Question: <URL>
If you hover over one of the projects and click the plus icon, the Ajax call goes out and the response returns in 1-4 seconds on average. I'm not understanding why it's so slow compared to a <URL>. All of the images called by Ajax are optimized. I also optimized my database tables. I'm not sure what else I can do.
Here is a comparison of the response time of 'admin-ajax.php' from both sites. As you can see, the other site takes 480ms while mine takes 2s:

Here is how I have my Ajax call set up. Sorry, I didn't simplify the code because I think maybe the reason for the delay can only be found in the full code. The actual Ajax call is about halfway down.
'''
(function($) {
// Function to allow an event to fire after all images are loaded
$.fn.imagesLoaded = function () {
var imgs = this.find('img[src!=""]');
// If there are no images, just return an already resolved promise
if (!imgs.length) {
return $.Deferred().resolve().promise();
}
// For each image, add a deferred object to the array which resolves when the image is loaded
var dfds = [];
imgs.each(function(){
var dfd = $.Deferred();
dfds.push(dfd);
var img = new Image();
img.onload = function(){dfd.resolve();};
img.src = this.src;
});
// Return a master promise object which will resolve when all the deferred objects have resolved
// IE - when all the images are loaded
return $.when.apply($, dfds);
};
// Function for additional styling
function projectStyles() {
// Check the first slide input
$('#slider input:first').attr('checked', 'checked');
$('#project-wrapper').addClass('activated');
// Make the articles grey again after activation
$('article.project').addClass('grayscale grayscale-fade').css('opacity', '0.4');
// CSS effects
$('.post-container').addClass('fadeInUp');
$('.close-button').addClass('fadeInDown');
// Remove pesky, sticky 'hover' class
$('article.project').removeClass('hover');
}
// Make the max-height of the container exact for a smoother transition
function matchContainerHeight() {
var heightHandler = function() {
var containerHeight = $('#project-container').outerHeight();
$('#project-wrapper.activated').css('max-height', containerHeight);
};
setTimeout(heightHandler, 100);
$(window).on('resize', heightHandler);
}
// Open the project container
function openProject() {
var post_id = $(this).data('id'), // data-id attribute for .post-link
ajaxURL = site.ajaxURL; // Ajax URL localized from functions.php
// Add a loading icon
$('<span class="loading-icon"></span>').insertBefore(this);
// Add the 'active' class to make sure the div stays dark while loading
$(this).closest('article.project').addClass('active hover-sticky');
// Make all the articles grey when an article is clicked
$('article.project').addClass('grayscale grayscale-fade grayscale-sticky').css('opacity', '0.4');
// No hover on images while a project is loading
$('article.project img').addClass('nohover');
// Remove all corner ribbons
$('article').removeClass('current');
$('.corner-ribbon').remove();
// Add a corner ribbon to note the current activated project
$(this).closest('article.project').removeClass('active').addClass('current');
$('<div class="corner-ribbon">Current</div>').prependTo('article.current');
// Call Ajax
$.ajax({
type: 'POST',
url: ajaxURL,
data: {'action': 'load-content', post_id: post_id },
success: function(response) {
// Wait until all images are loaded
$('#project-container').html(response).imagesLoaded().then(function() {
// Fire again to rearrange the slide in the DOM
resize();
// Remove all 'hover' classes
$('article.project').removeClass('hover-sticky grayscale-sticky');
$('article.project img').removeClass('nohover');
// Remove the loading icon
$('.loading-icon').remove();
// If the user has scrolled...
if ($(window).scrollTop() !== 0) {
// First scroll the page to the top
$('html, body').animate({
scrollTop : 0
},400, function() {
matchContainerHeight();
projectStyles();
});
// If the user has not scrolled...
} else {
matchContainerHeight();
projectStyles();
}
return false;
});
}
});
}
// User event
$('#content').on('click', '.post-link', function(e) {
e.preventDefault();
var projectTitle = $(this).data('title'), // data-title attribute for .post-link
projectSlug = $(this).data('slug'); // data-slug attribute for .post-link
// Calls openProject() in context of 'this' (.post-link)
openProject.call(this);
$('head').find('title').text(projectTitle + ' | Keebs');
});
})(jQuery);
'''
Here is the Ajax response file. I'm using the ACF plugin, but I tried the response without any of the ACF fields and the wait time was the same. I also tried removing everything within the 'my_load_ajax_content()' function but the wait time was still the same as well. So I'm guessing something else is causing the long wait time. I also tried GET instead of POST but the response time was around the same:
'''
<?php
/**
* Ajax functions
*/
// Return the post content to the AJAX call
function my_load_ajax_content () {
$args = array(
'p' => $_POST['post_id'],
'post_type' => 'projects'
);
$post_query = new WP_Query( $args );
while( $post_query->have_posts() ) : $post_query->the_post(); ?>
<div class="post-container">
<div id="project-left-content">
<?php the_title( '<h1 class="entry-title">', '</h1>' ); ?>
<?php the_content(); ?>
<?php if( get_field('client') ): ?>
<div class="client">
Client(s): <?php the_field('client'); ?>
</div>
<?php endif; ?>
<div class="project-cats">
<?php
$cat_names = wp_list_pluck( get_the_category(), 'cat_name');
echo join( ', ', $cat_names );
?>
</div>
<?php if( get_field('url') ): ?>
<div class="project-link">
<a class="first after" href="http://<?php the_field('url'); ?>" target="_blank"><?php the_field('url'); ?></a>
</div>
<?php endif; ?>
</div>
<div id="project-right-content">
<?php if( have_rows('slides') ): ?>
<div id="slider">
<!-- Slider Setup -->
<?php if( have_rows('slides') ):
$slideNumber = 0;
while ( have_rows('slides') ) : the_row();
$slideNumber++;
?>
<input type="radio" name="slider" id="slide<?php echo $slideNumber; ?>">
<?php endwhile;endif; ?>
<!-- Slide -->
<?php if( have_rows('slides') ): ?>
<div id="slides">
<div id="overflow">
<div class="inner">
<?php if( have_rows('slides') ):
while ( have_rows('slides') ) : the_row();
$slideImage = get_sub_field('slide_image');
?>
<article>
<img src="<?php echo $slideImage; ?>" alt="<?php the_title(); ?>">
</article>
<?php endwhile;endif; ?>
</div><!-- #inner -->
</div><!-- #overflow -->
</div><!-- #slides -->
<?php endif; ?>
<!-- Controls -->
<?php if( have_rows('slides') ):
$slideNumber = 0;
?>
<div id="active">
<?php while ( have_rows('slides') ) : the_row();
$slideNumber++;
?>
<label for="slide<?php echo $slideNumber; ?>"></label>
<?php endwhile; ?>
</div><!-- #active -->
<?php endif; ?>
</div><!-- #slider -->
<?php endif; ?>
</div><!-- #project-right-content -->
</div><!-- .post-container -->
<?php
endwhile;
wp_die();
}
add_action ( 'wp_ajax_nopriv_load-content', 'my_load_ajax_content' ); // when the user is logged in
add_action ( 'wp_ajax_load-content', 'my_load_ajax_content' ); // when the user is not logged in
'''
Does anybody see something that I should be doing differently?
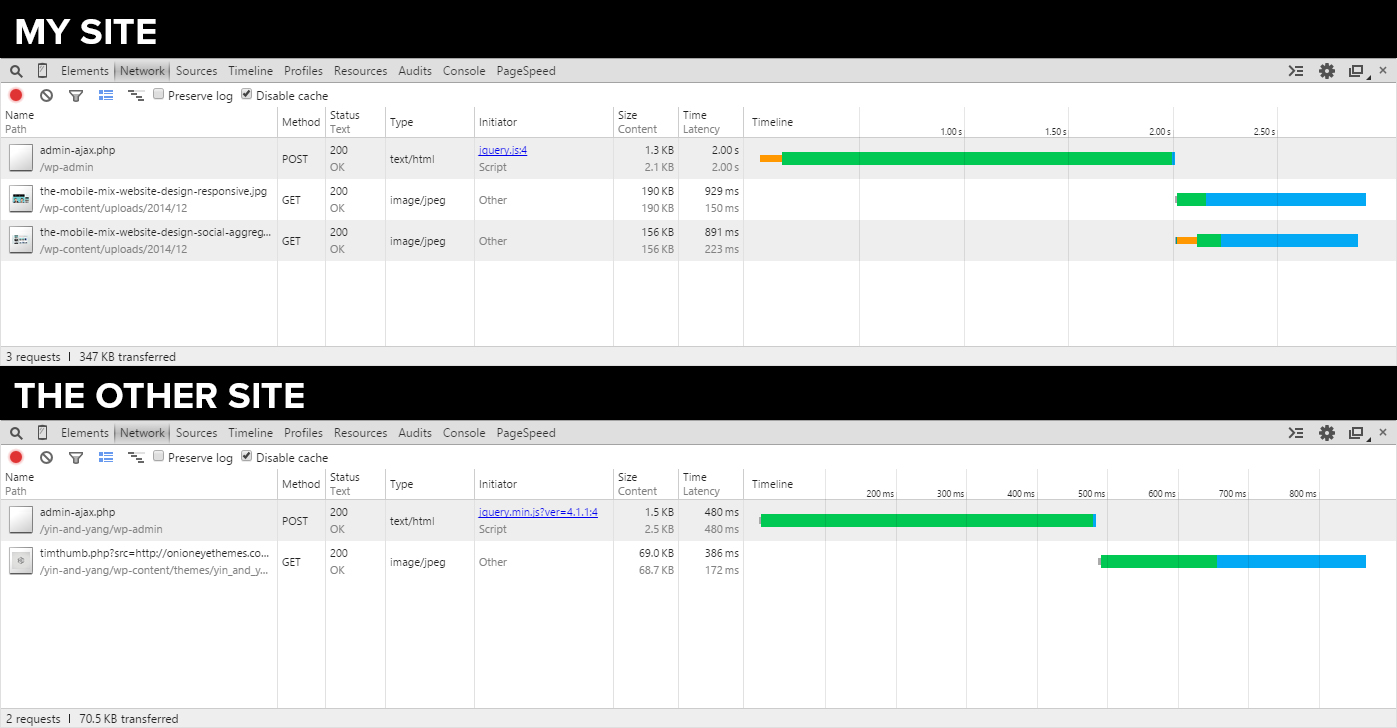
Answer: Looks like your site is hosted on dreamhost and most likely on shared hosting offering they have. The other website you mentioned looks like it is hosted on its own VPS. Shared hosting is often known for their slow database performance.
Your best option might be to use a caching solution like 'WP Super Cache' or 'W3 Total Cache' that saves the webpage to memory or disk on first request and serves from there on subsequent requests bypassing the database.
These are both wordpress plugin and can be easily installed from the admin plugins section.
<URL>
<URL>
Other option is trying to create indexes on the databse for faster searching. You could also look at using a small VPS (AmazonEC2 free tier or $5/month from digital ocean etc) if you know how to install Apache/mysql etc.